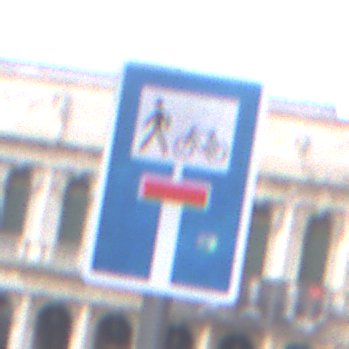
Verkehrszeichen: SackgasseRadverkehrFussgaengerDurchlaessig
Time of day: SunriseSunset
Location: Outdoor (Urban)
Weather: PartlyCloudy
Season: NotSpecified
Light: Natural